Question: We need to be able to change internet explorer settings on hundreds of machines.
The change that we need to make is:
1. go to settings
2. connections
3. lan settings
4. uncheck "automatically detect settings"

i know that it is possible to do change settings with something like this:
'''
set-itemproperty 'HKCU:\Software\Microsoft\Windows\CurrentVersion\Internet
Settings' -name ProxyEnable -value 1
'''
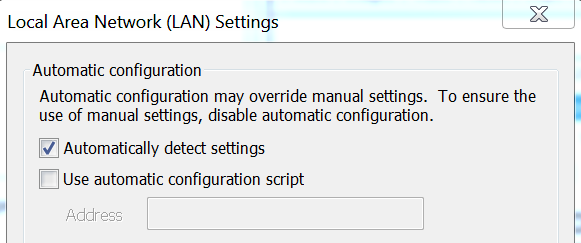
Answer: It's a bit fiddly to do it that way. You can have a look at this link it could be helpful:
<URL>
The other way to do it is to make the setting manually on one server, then export the following registry key and import it to all the servers. This will make the required change.
'''
HKEY_CURRENT_USER\Software\Microsoft\Windows\CurrentVersion\Internet Settings\Connections\DefaultConnectionSettings
'''